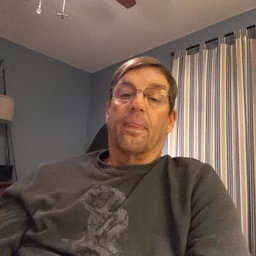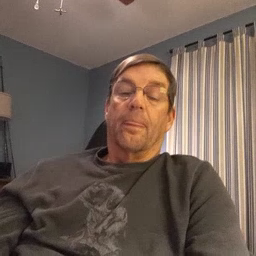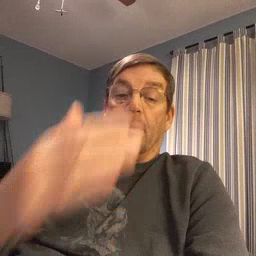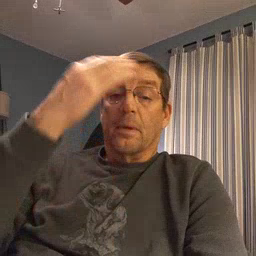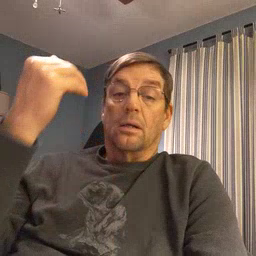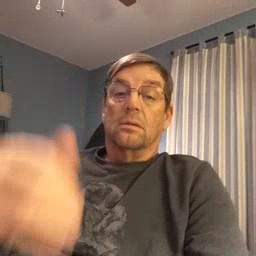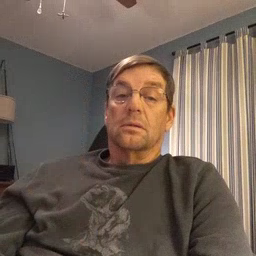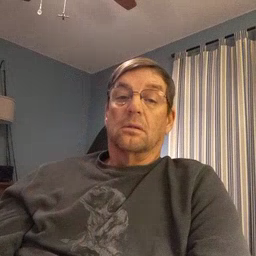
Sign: because